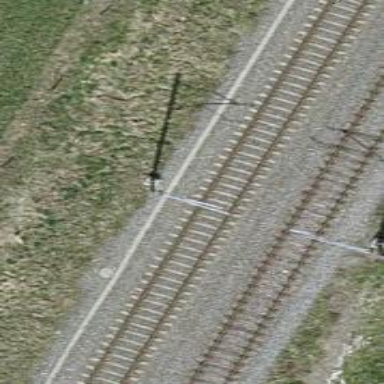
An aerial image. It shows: Single railway track with electrified contact line.